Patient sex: M
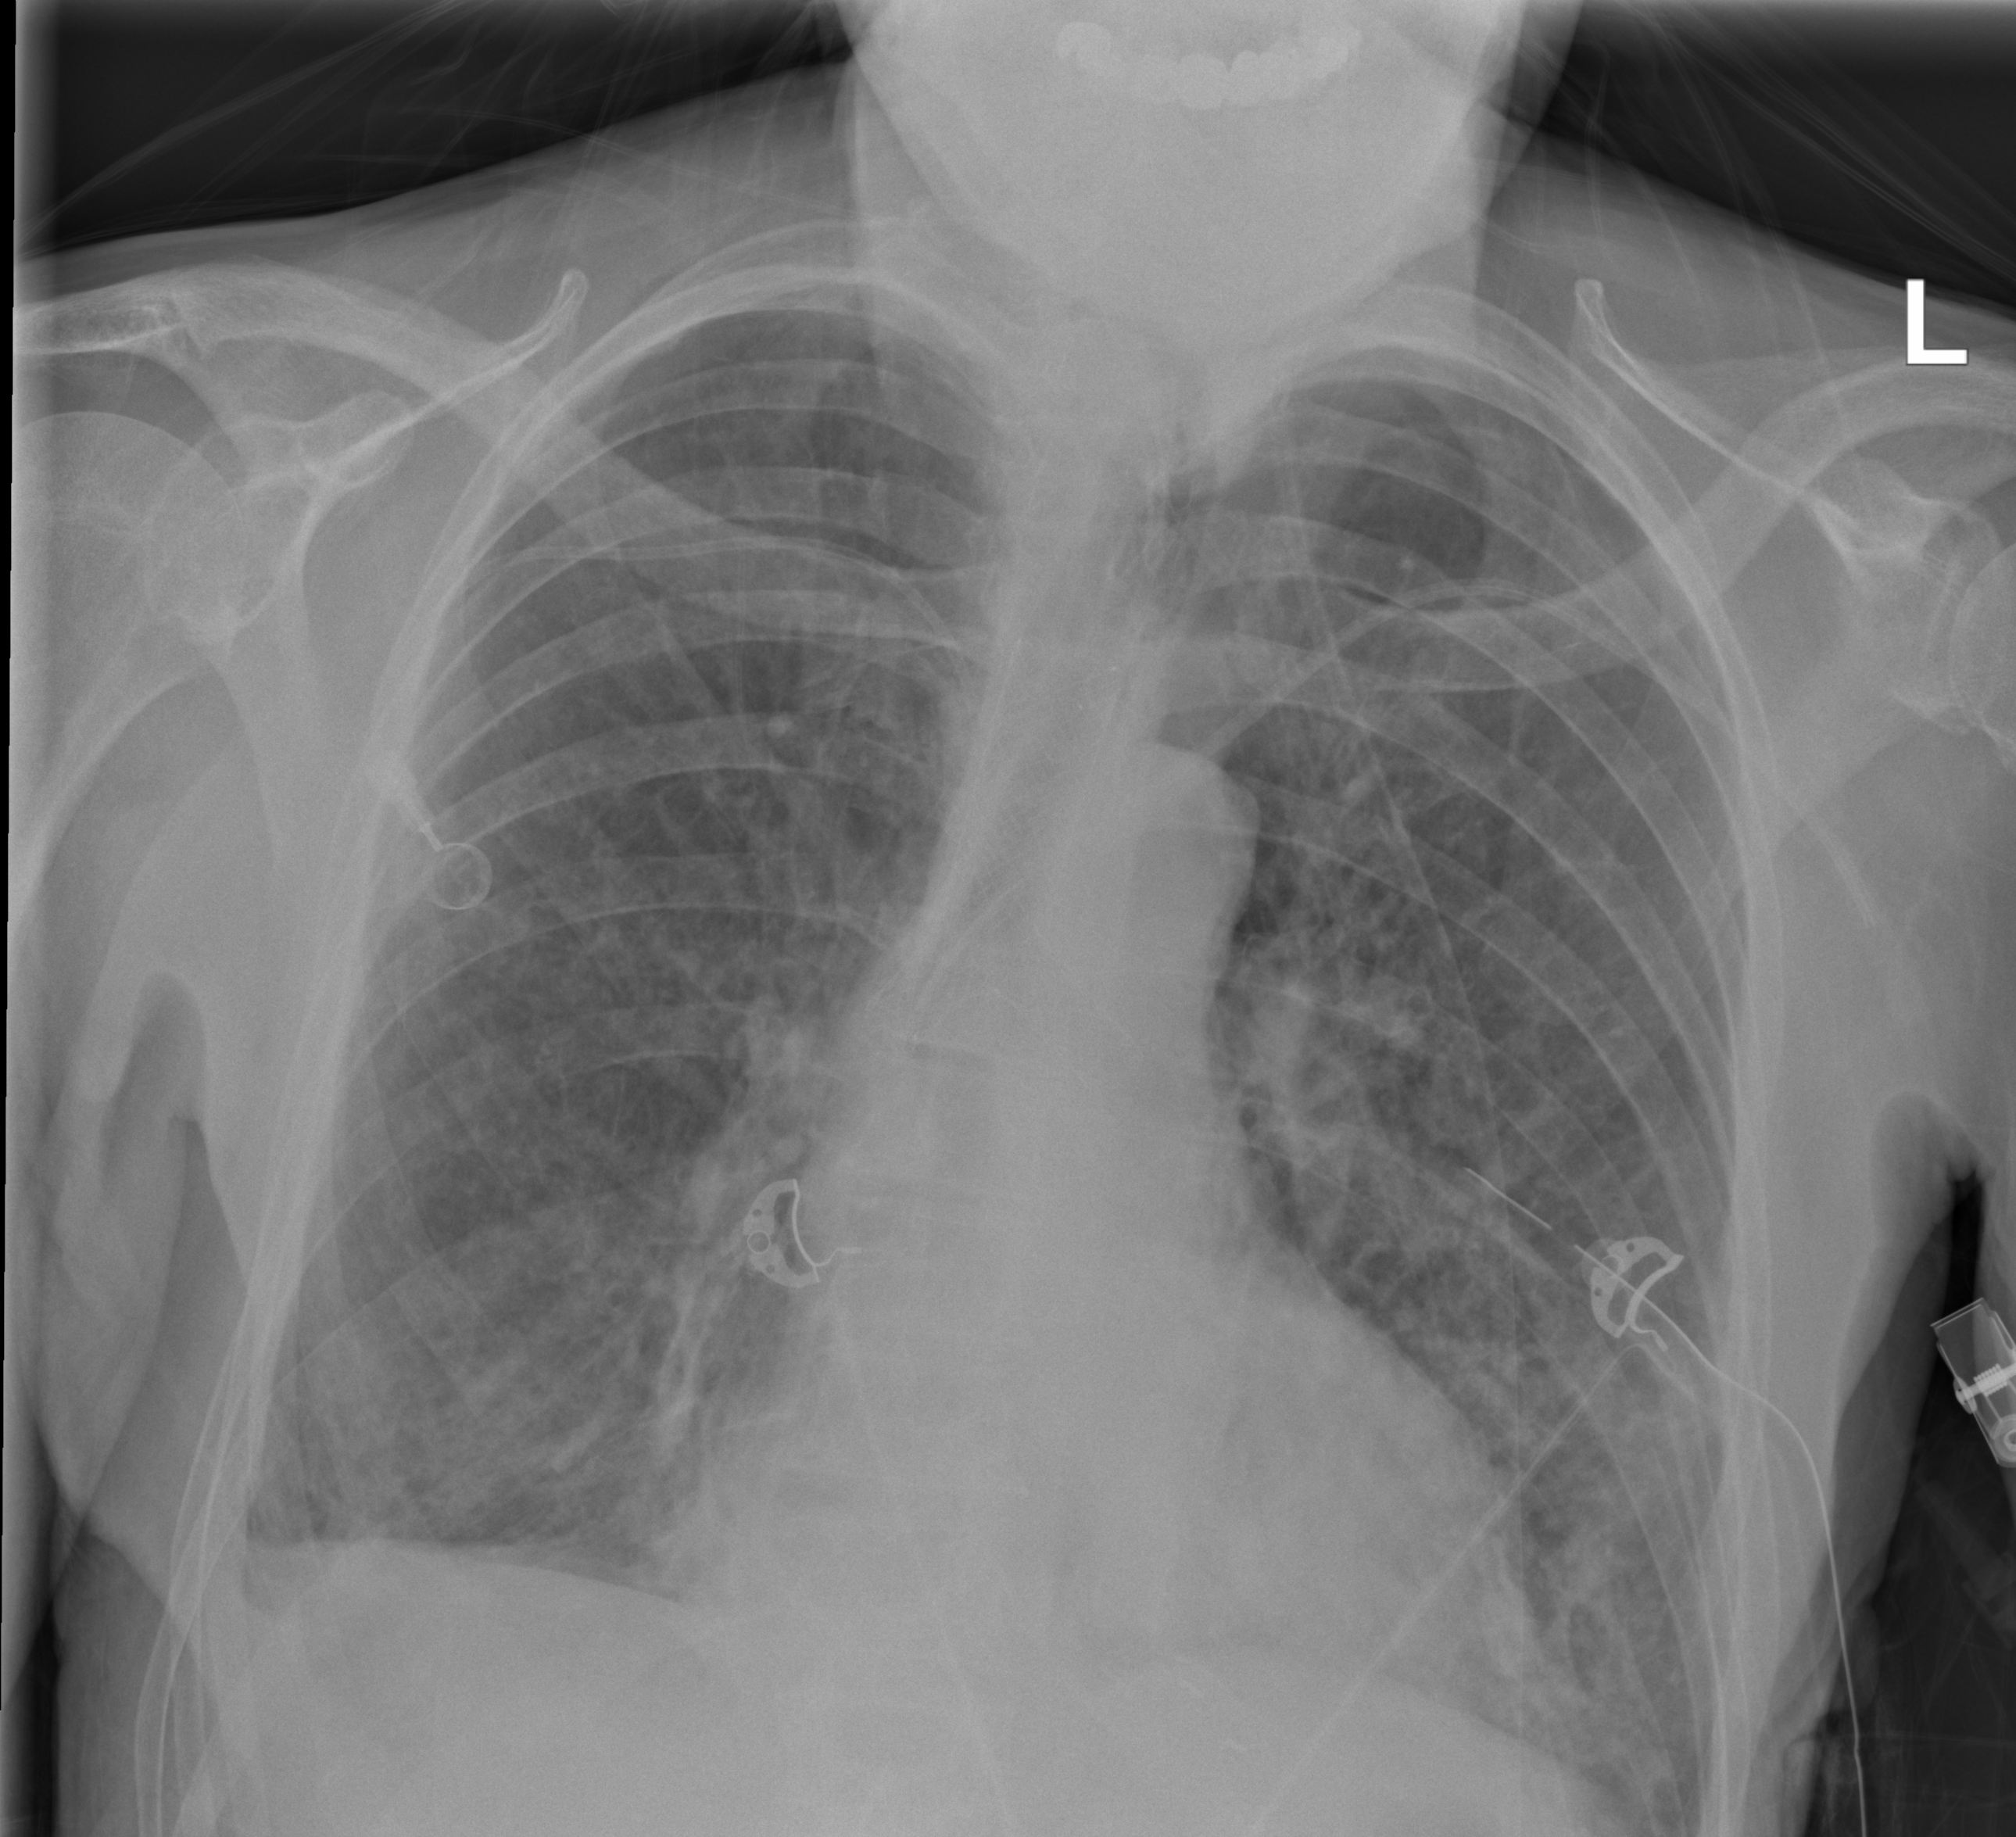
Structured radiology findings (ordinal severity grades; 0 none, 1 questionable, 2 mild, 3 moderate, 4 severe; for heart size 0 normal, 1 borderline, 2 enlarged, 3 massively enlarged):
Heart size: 1
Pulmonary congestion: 2
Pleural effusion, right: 2
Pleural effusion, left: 2
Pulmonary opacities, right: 2
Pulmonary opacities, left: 2
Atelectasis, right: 2
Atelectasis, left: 2